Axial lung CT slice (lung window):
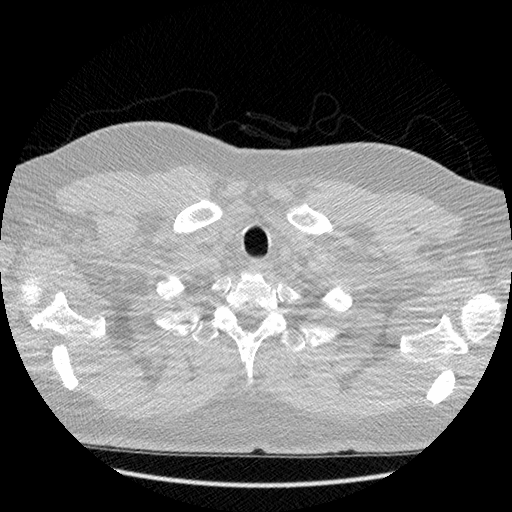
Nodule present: no